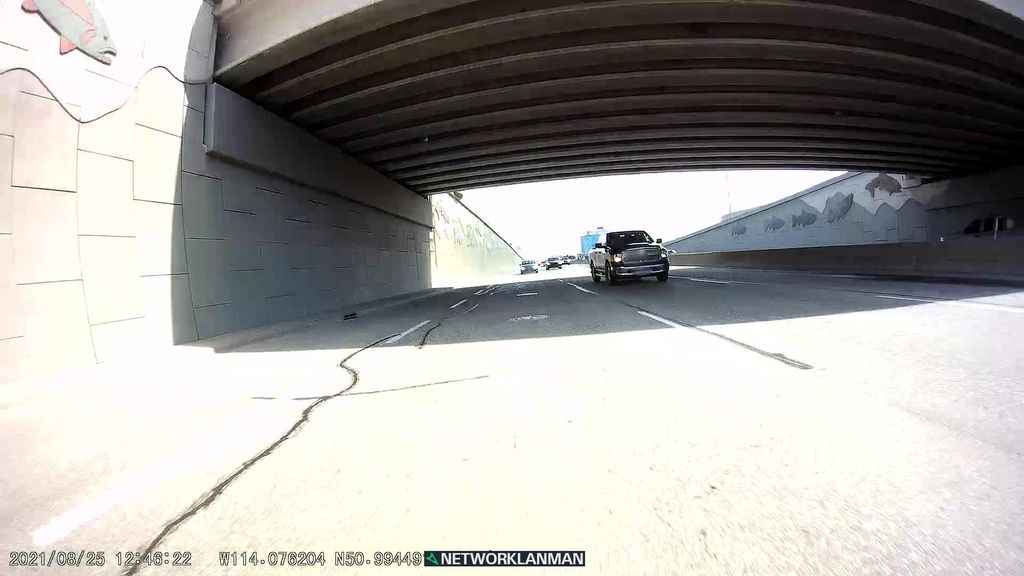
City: calgary